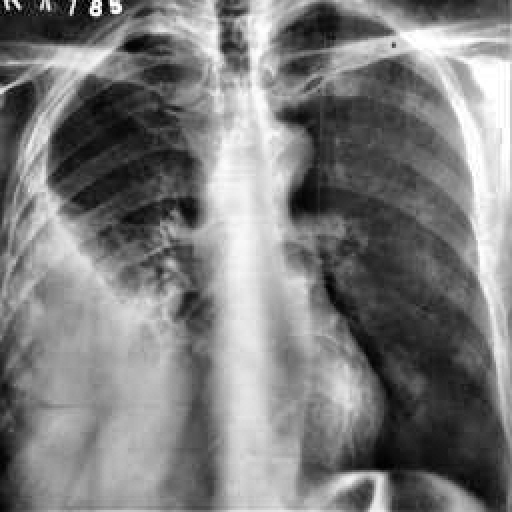
Finding: TUBERCULOSIS